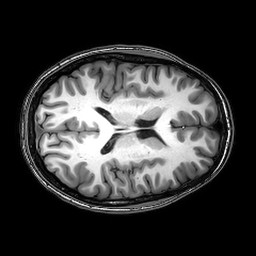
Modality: T1w
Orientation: axial
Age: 20
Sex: female
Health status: healthy
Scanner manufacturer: philips
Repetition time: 0.008189 s
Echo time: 0.00374 s